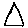
Label: triangle